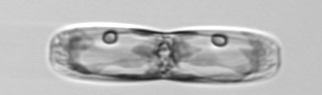
Label: pennate_morphotype1